Interaction volume radius: 10 \u00c5
Interaction volume height: 10 \u00c5
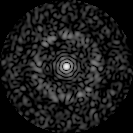
Disorder parameter: 0.8302